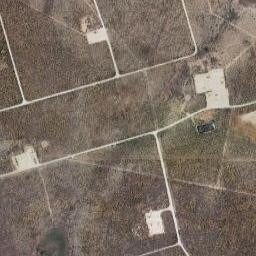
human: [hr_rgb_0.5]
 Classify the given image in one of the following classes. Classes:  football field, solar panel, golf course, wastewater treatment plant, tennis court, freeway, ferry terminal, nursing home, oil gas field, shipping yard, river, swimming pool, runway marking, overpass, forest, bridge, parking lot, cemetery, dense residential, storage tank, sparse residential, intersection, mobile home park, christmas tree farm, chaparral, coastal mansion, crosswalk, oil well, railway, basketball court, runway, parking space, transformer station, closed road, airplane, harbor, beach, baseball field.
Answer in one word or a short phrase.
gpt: oil gas field